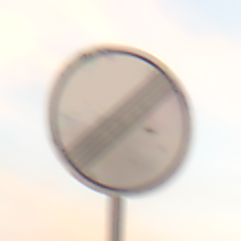
Verkehrszeichen: EndeSaemtlicherBegrenzungen
Umgebung: Outdoor, Nature
Tageszeit: SunriseSunset
Wetter: PartlyCloudy
Licht: Natural
Jahreszeit: NotSpecified
Kontrast: LowContrast